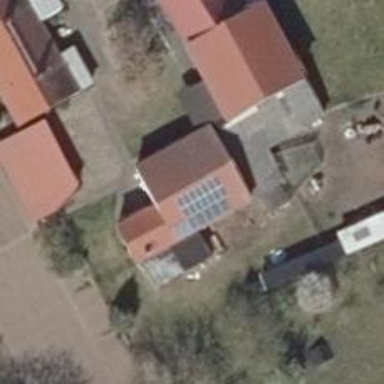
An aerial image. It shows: Small solar photovoltaic panel generator is producing electricity.